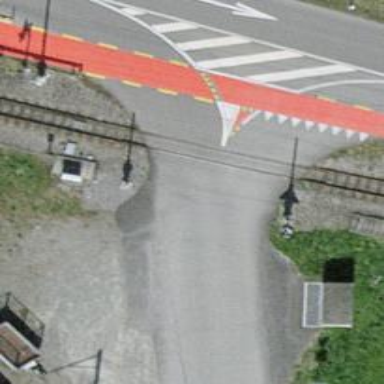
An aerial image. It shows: Level crossing with double half barrier.